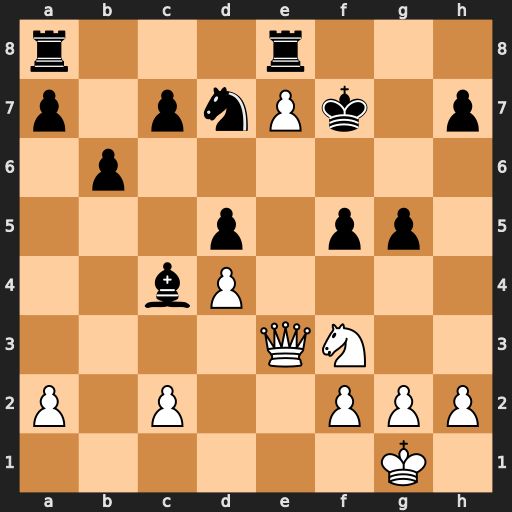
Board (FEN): r3r3/p1pnPk1p/1p6/3p1pp1/2bP4/4QN2/P1P2PPP/6K1
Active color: w
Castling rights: -
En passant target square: -
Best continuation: Nxg5+ Kg7 Qe6